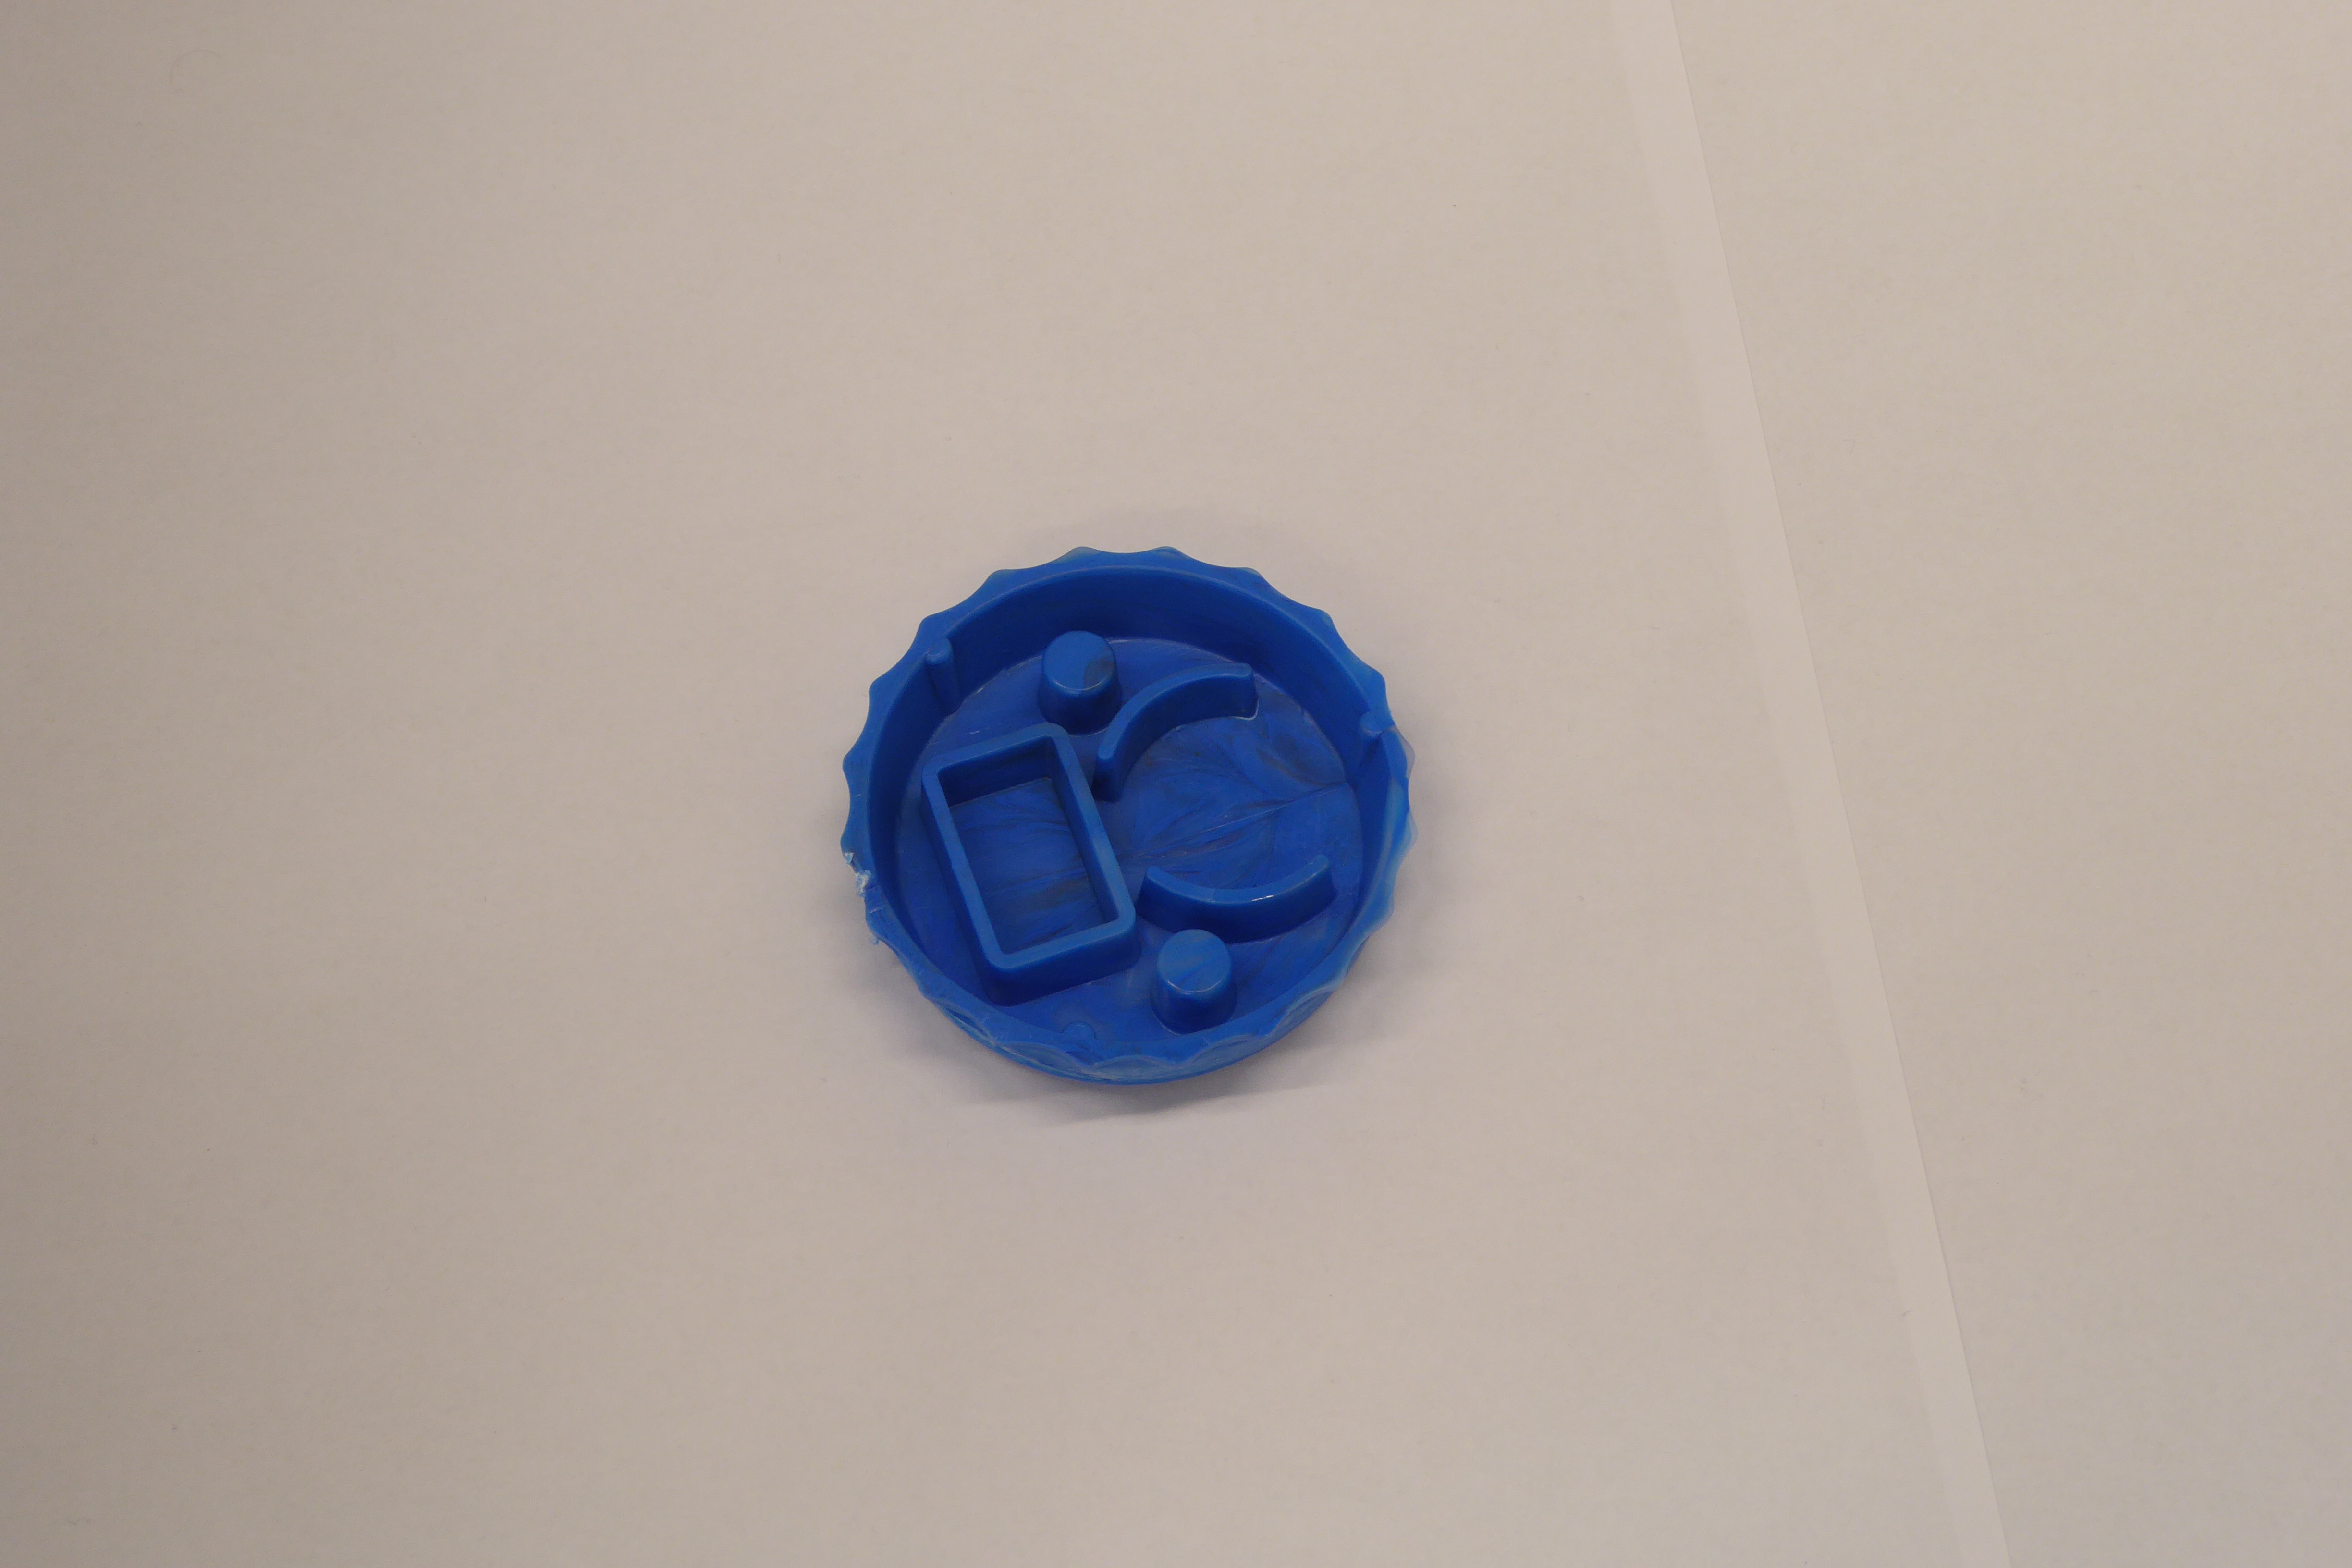
Label: Bottle Opener - Cover